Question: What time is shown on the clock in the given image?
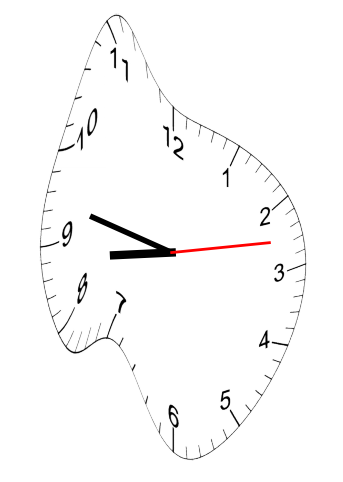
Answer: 08:47:13